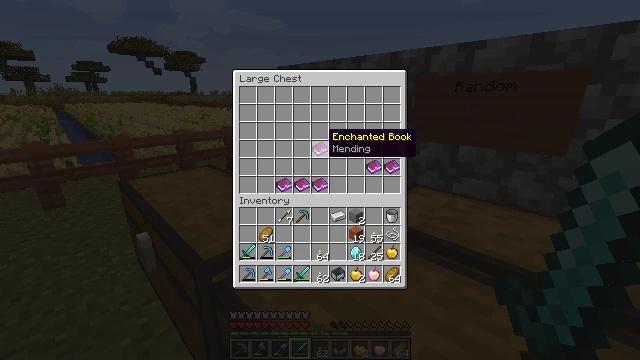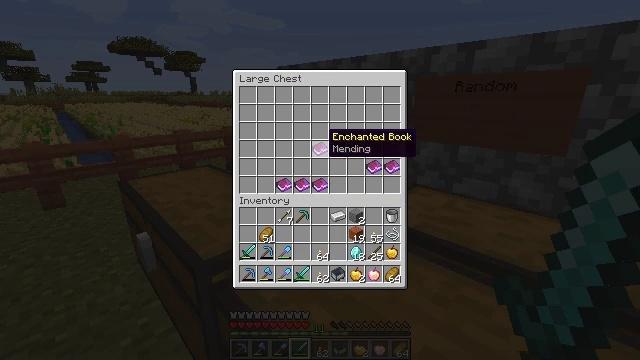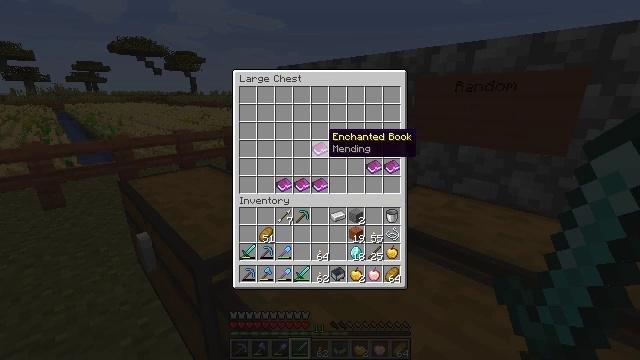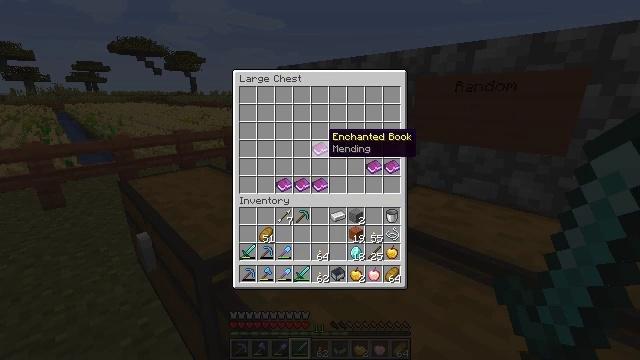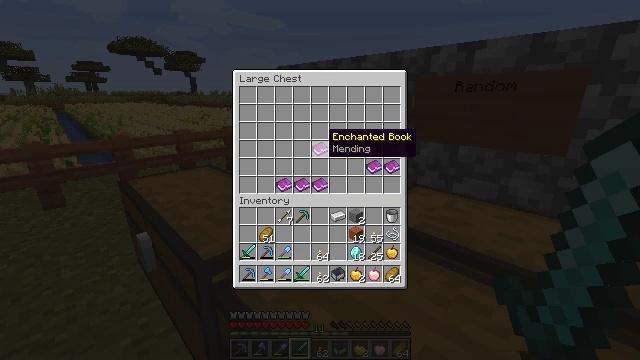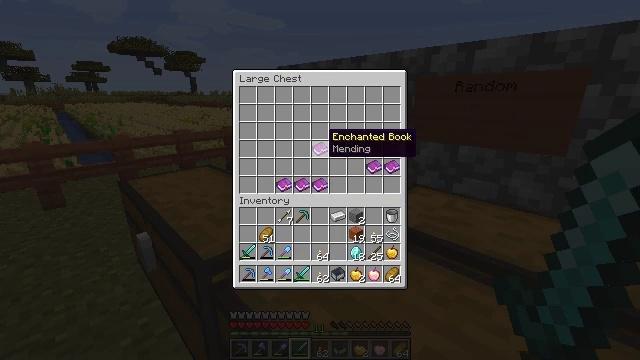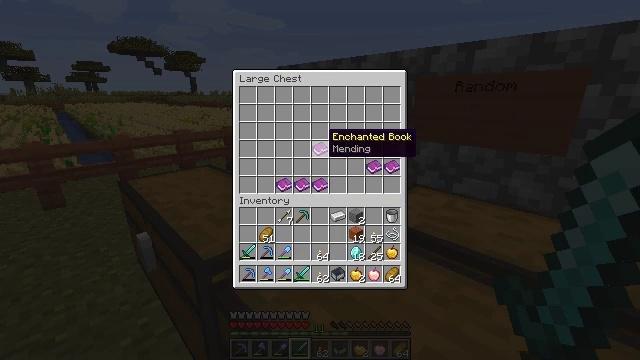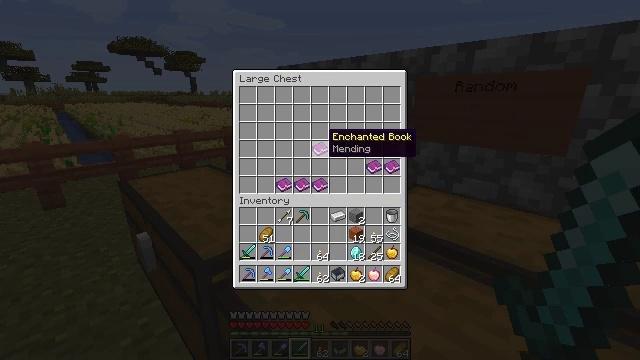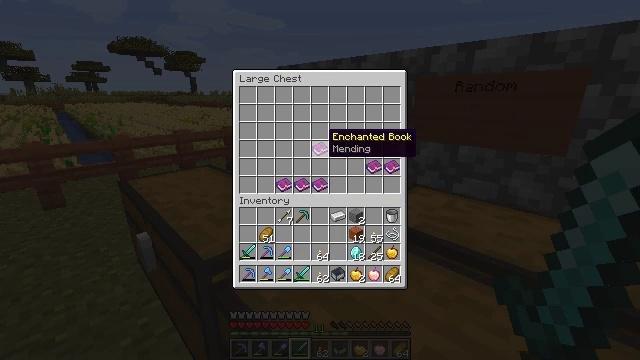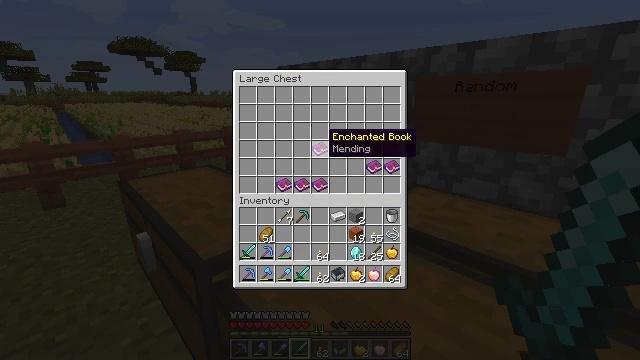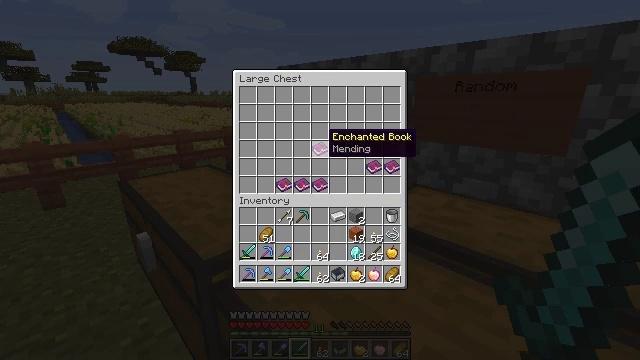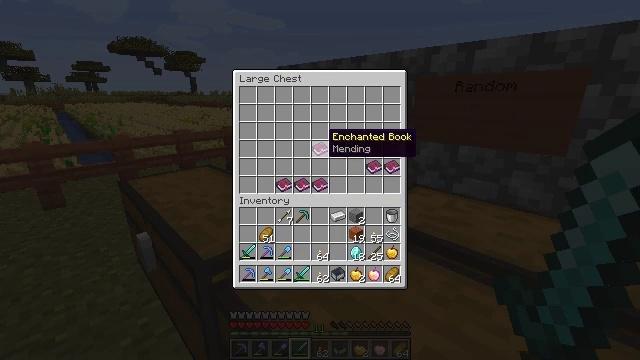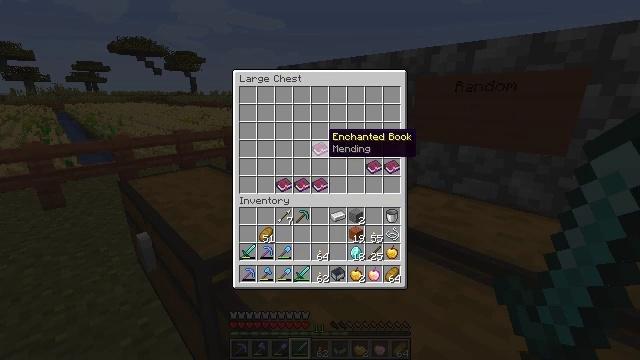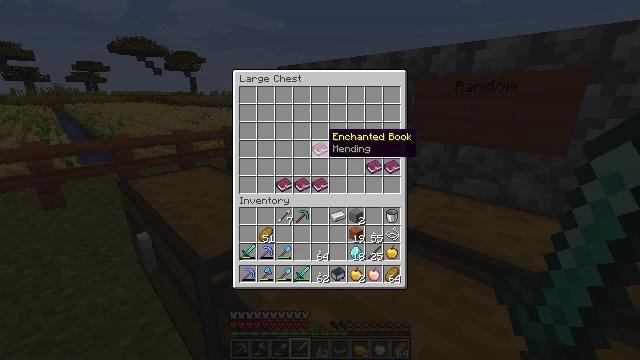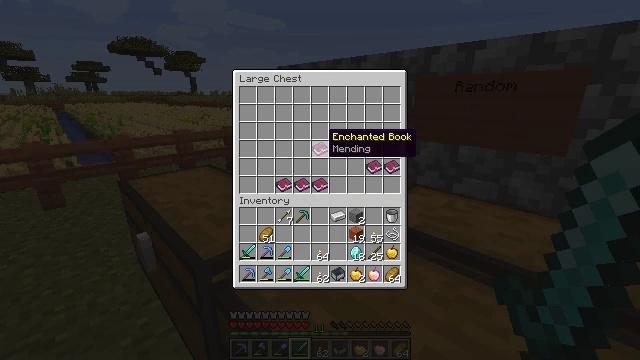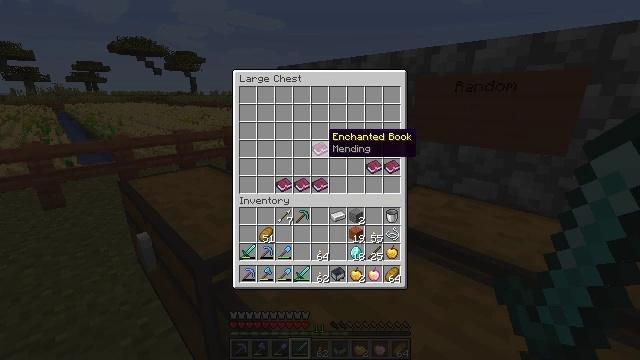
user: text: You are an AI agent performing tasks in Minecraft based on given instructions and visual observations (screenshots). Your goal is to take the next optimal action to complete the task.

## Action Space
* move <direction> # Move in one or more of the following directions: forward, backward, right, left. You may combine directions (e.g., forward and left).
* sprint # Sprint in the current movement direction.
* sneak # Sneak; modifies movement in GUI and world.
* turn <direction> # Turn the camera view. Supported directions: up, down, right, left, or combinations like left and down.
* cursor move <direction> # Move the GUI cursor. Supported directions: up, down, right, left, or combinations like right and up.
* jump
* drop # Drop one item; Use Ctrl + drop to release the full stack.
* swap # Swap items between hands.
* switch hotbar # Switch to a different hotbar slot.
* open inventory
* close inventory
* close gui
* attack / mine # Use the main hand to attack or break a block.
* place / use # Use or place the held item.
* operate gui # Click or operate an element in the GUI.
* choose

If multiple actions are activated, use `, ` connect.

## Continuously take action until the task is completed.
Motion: motion action
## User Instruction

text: Remove a stone from the inventory.
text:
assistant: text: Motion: no_op
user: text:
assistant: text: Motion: no_op
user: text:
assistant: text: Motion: no_op
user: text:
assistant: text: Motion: no_op
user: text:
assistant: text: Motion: no_op
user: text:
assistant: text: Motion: no_op
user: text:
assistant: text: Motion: no_op
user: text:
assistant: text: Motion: no_op
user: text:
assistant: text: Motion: no_op
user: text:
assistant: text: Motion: no_op
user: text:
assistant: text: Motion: no_op
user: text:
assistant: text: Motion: no_op
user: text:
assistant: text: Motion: no_op
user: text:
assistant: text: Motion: no_op
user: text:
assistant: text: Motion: no_op
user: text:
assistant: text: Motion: no_op
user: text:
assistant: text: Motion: no_op
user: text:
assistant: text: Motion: no_op
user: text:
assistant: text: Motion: no_op
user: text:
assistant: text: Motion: no_op
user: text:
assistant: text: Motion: no_op
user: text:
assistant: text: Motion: no_op
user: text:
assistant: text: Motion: no_op
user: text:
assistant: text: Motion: no_op
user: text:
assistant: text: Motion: no_op
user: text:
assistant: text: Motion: no_op
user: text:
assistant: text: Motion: no_op
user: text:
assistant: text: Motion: no_op
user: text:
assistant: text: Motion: no_op
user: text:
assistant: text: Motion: no_op